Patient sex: M
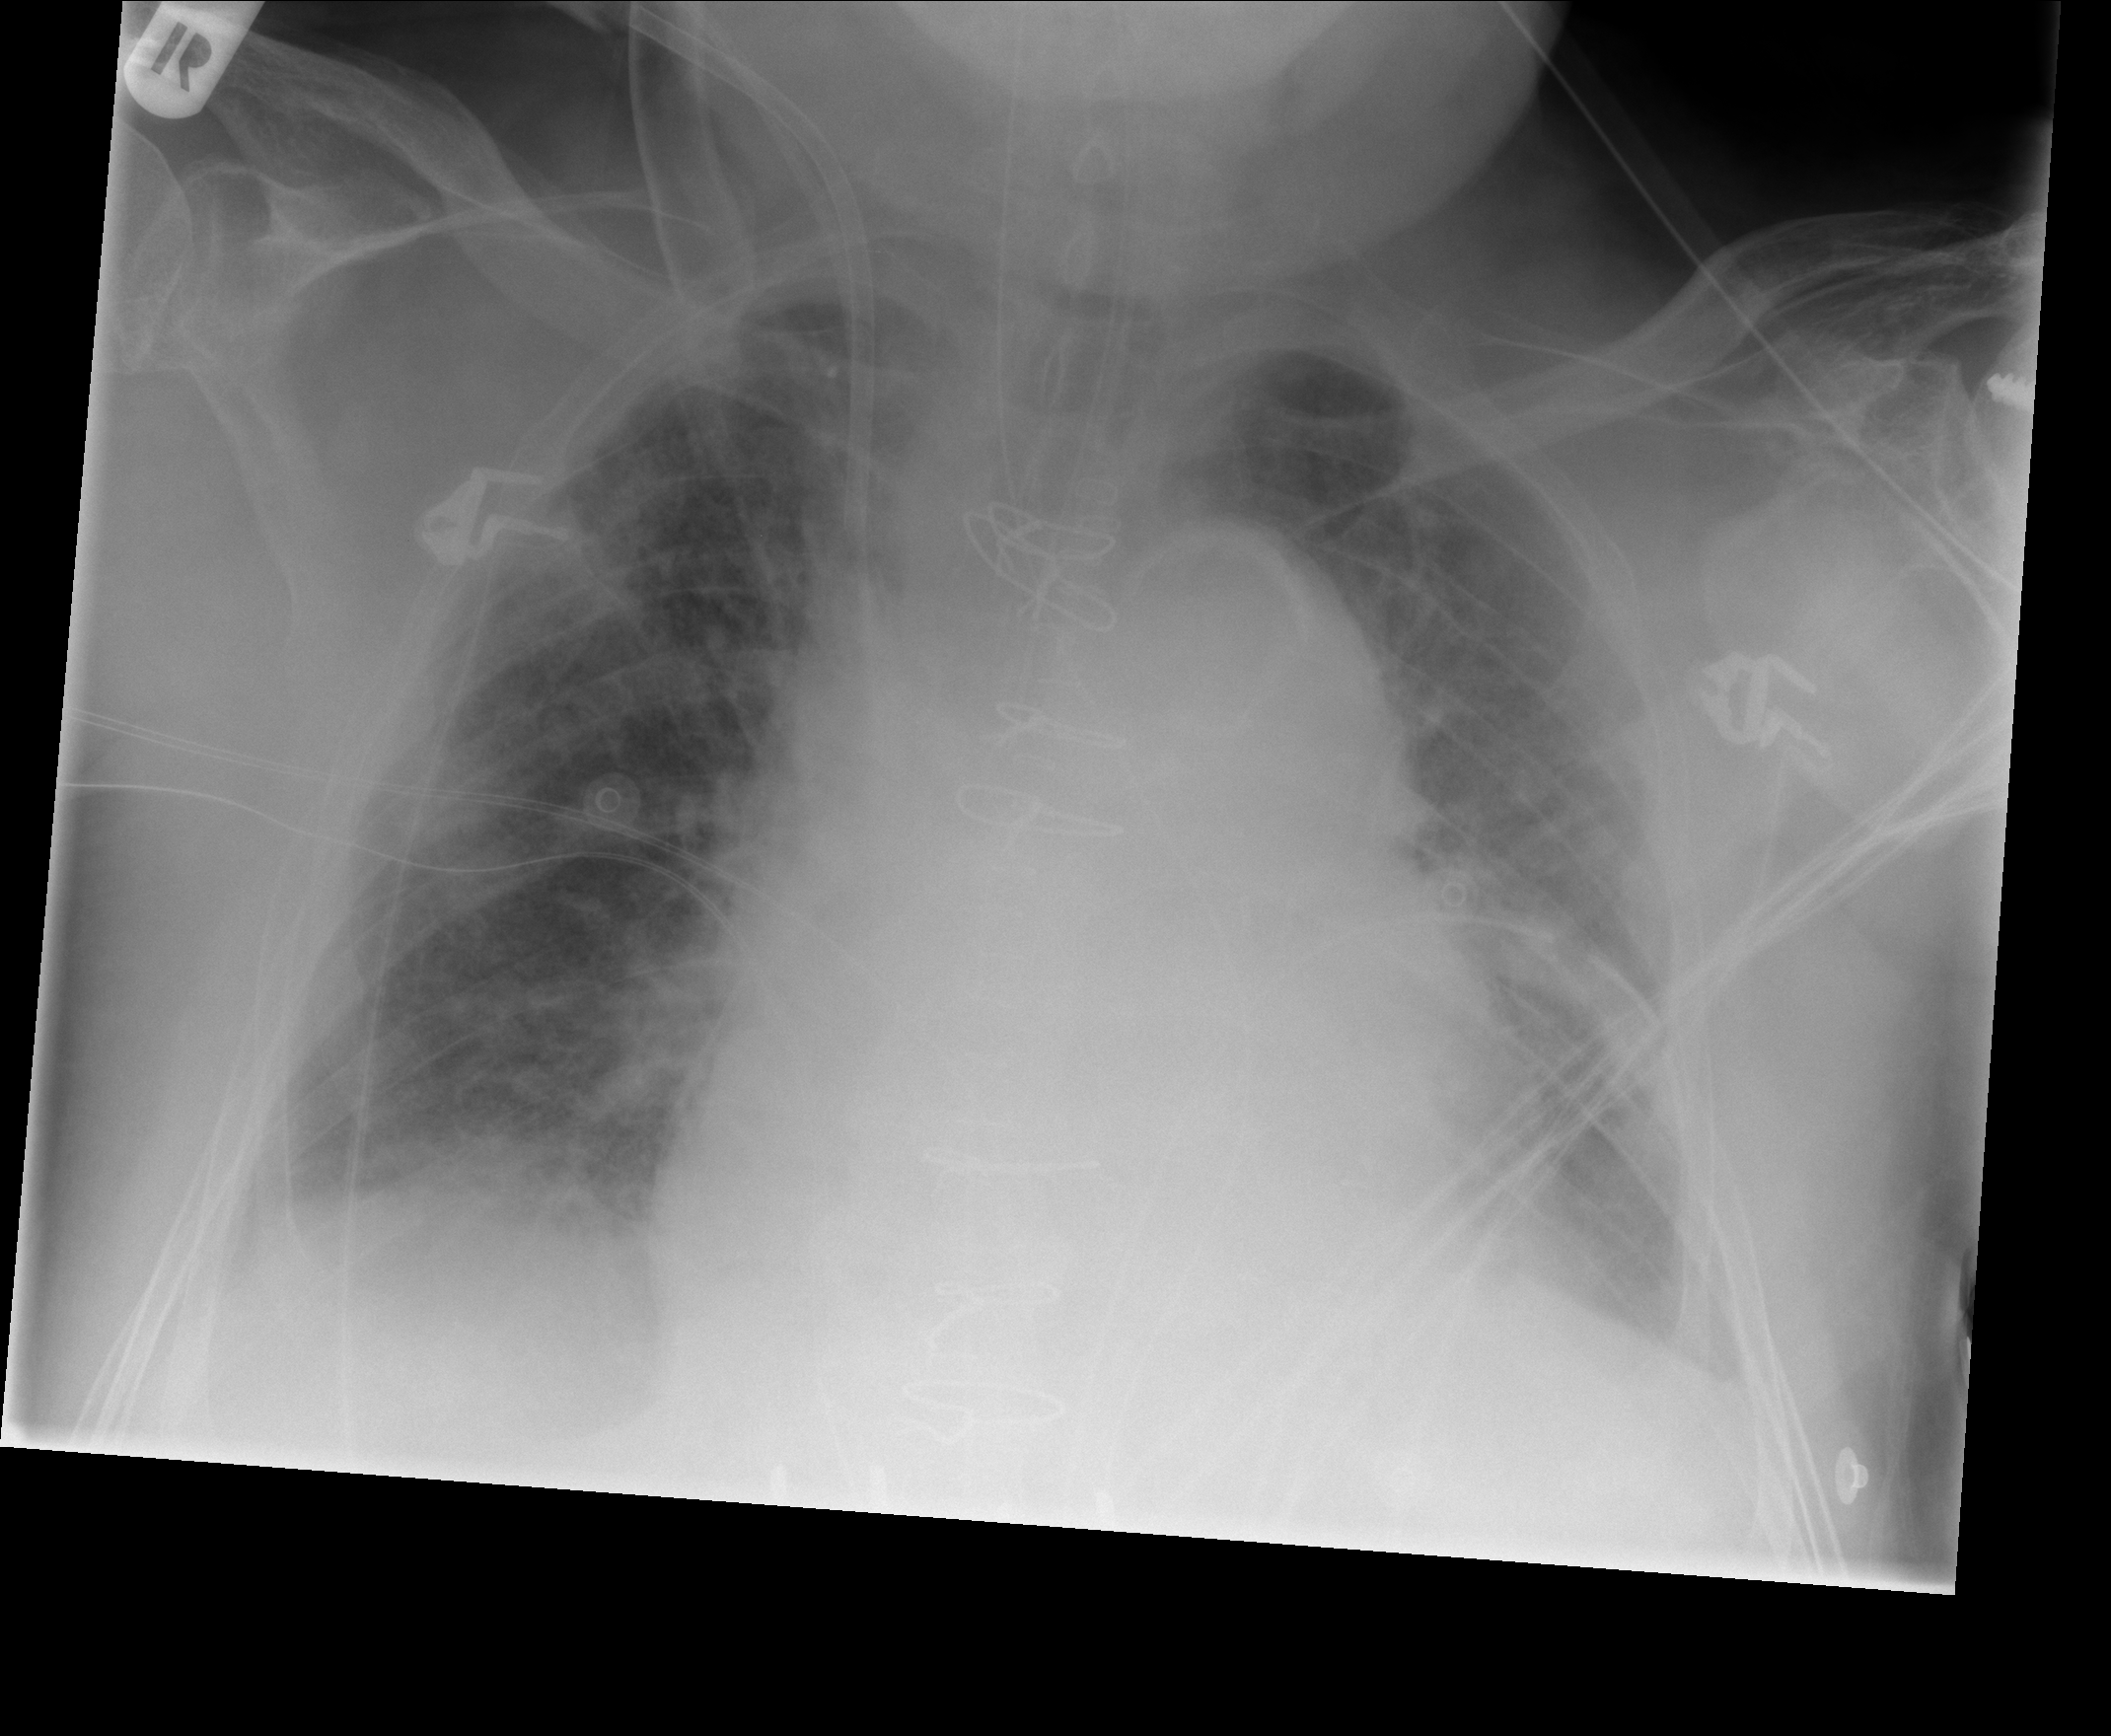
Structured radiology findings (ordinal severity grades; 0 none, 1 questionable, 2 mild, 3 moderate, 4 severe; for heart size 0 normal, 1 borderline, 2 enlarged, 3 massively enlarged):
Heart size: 2
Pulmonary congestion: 2
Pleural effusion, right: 1
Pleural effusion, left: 0
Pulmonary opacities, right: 0
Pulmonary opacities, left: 0
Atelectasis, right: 2
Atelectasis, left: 0